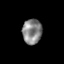
Tissue: skin
Cell type: Epithelial cells
Senescence score: 0.1714
Nuclear area (px): 479
Mean DAPI intensity: 133.666